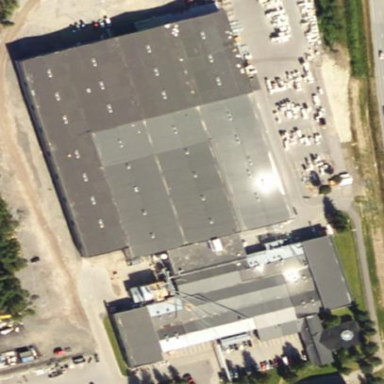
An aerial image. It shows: Industrial building with works in progress.